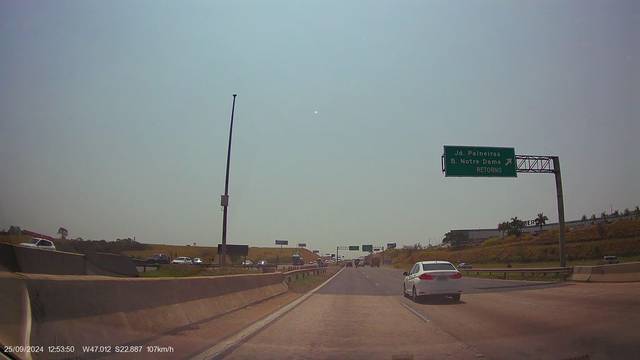
Region: Brazil
Coordinates: -22.886, -47.012